Question: Do you have any tutorial how to make a search program in vb.net?
I am using dotNet2005 and MS-Access. As a newbie programmer, I know how to make a program that seeks with single filter, but like the picture below that seaches with many filter is out of my programming knowledge. Please give me some link... Thanks in advance :)
kindly check my previous posts to know my basic programming style...

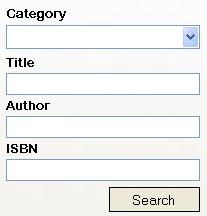
Answer: Regardless of what exactly you're searching through, the basic setup will be the same. However, if you're asking specifically concerning MS Access -- I'd start at MSDN. But for a more general pattern:
1. Create or get some array or collection of the objects through which you wish to search (a directory, a csv file, a database).
2. Loop through each object, checking your conditions with either a single conditional IF statement or nested statements (that will depend on the complexity of the conditions and if there are prerequisites between the conditions).
3. Once found, exit the loop and return the found object -- or return false.
This would looks something like this (although this is not actual code):
'''
Dim Objects() 'whatever you're searching through
Dim Found As Boolean = False
Dim FoundObj
While Found = False
For Each Object in Objects
If Condition1 And Condition2 And Condition3 Then
Found = True
FoundObj = Object
End If
Next
End While
If Found
Return FoundObj
Else
Return Nothing
End If
'''